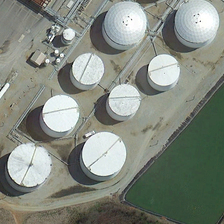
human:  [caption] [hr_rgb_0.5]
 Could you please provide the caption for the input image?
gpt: some storage tanks are near a green pond .

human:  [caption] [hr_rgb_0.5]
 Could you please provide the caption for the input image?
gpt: there are buildings, piping a lawn and land .

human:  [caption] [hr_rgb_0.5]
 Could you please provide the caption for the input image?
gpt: some storage tanks are near a green pond .

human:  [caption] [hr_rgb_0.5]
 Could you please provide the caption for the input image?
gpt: there is dark green lawn, brown land and white buildings and piping .

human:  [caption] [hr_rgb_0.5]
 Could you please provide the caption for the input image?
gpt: there are buildings, piping a lawn and land .